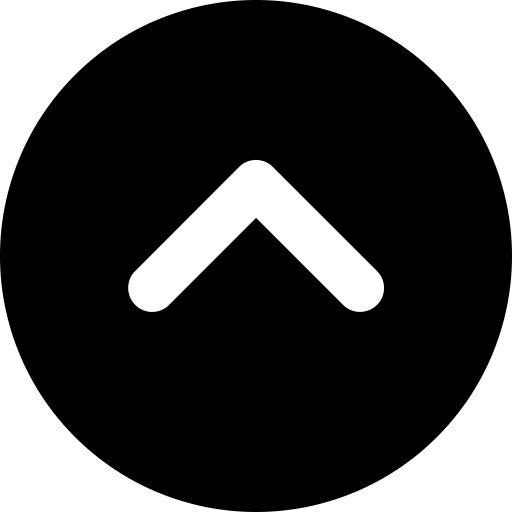
Tags: icon, FontAwesome, fa-icon, solid, circle, chevron, up